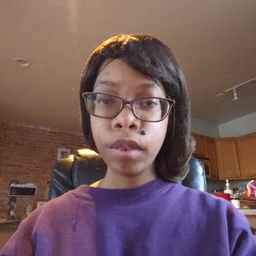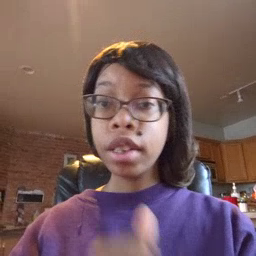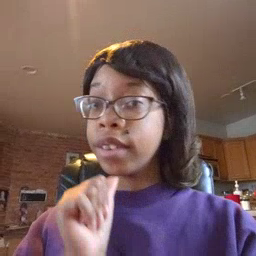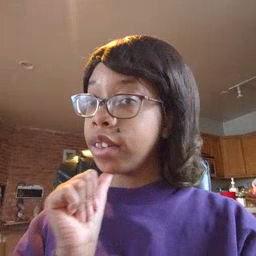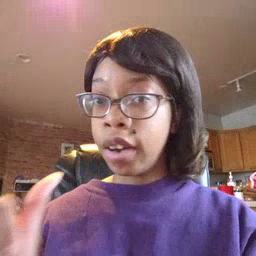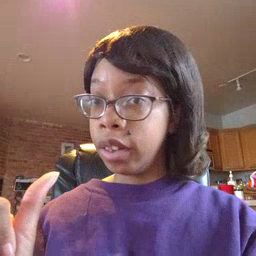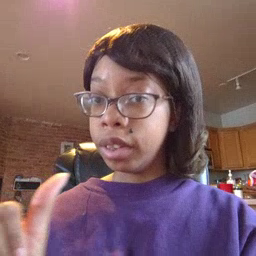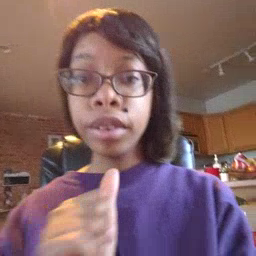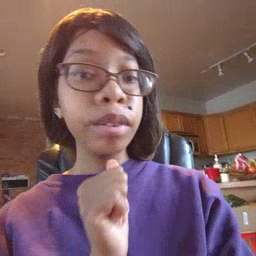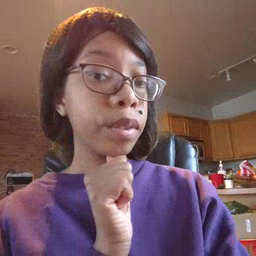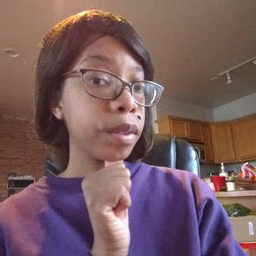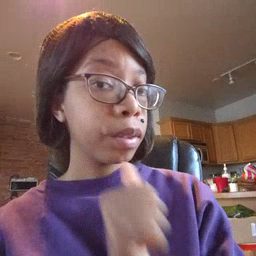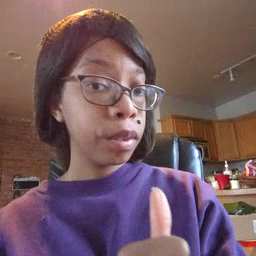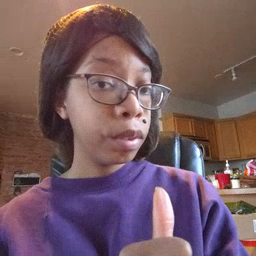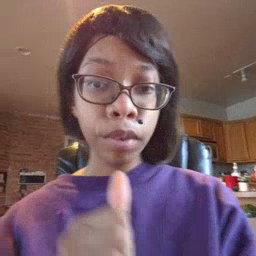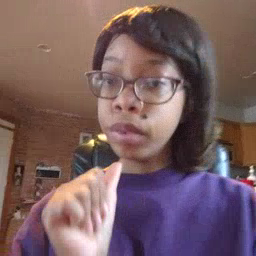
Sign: not